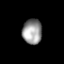
Tissue: lung
Cell type: Myeloid cells
Senescence score: 0.214
Nuclear area (px): 479
Mean DAPI intensity: 151.509